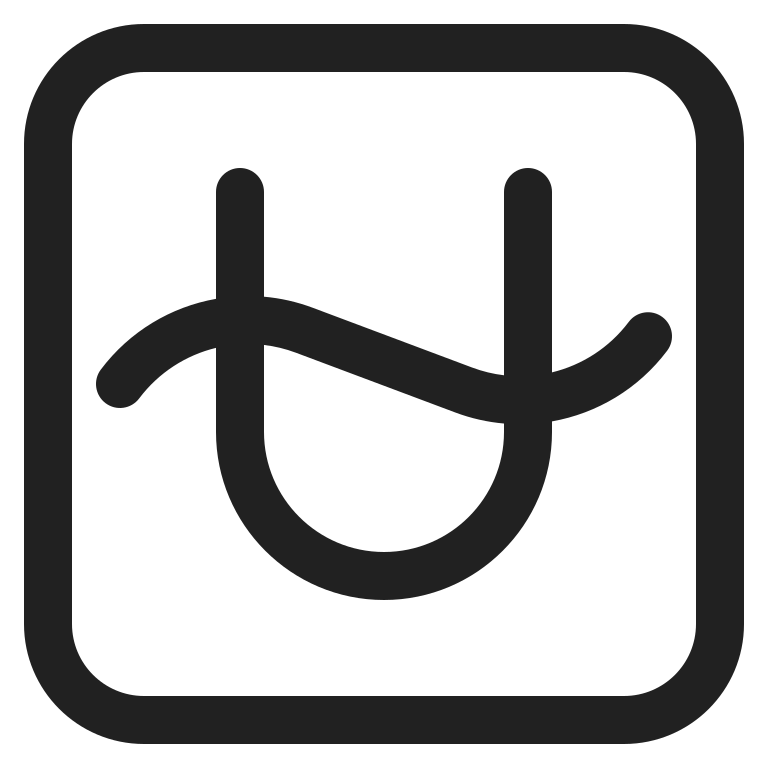
ophiuchus high contrast